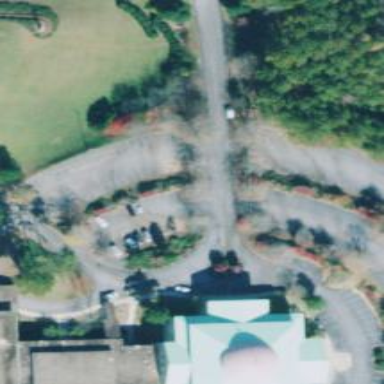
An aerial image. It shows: Service road intersecting with footway.